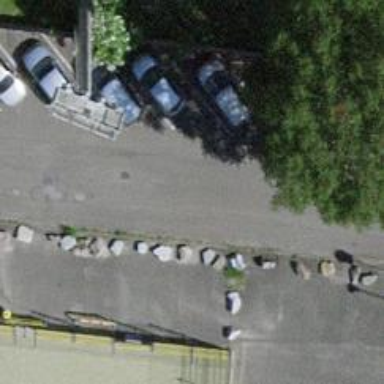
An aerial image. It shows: Block barrier.